В некоторой точке двухпроводной телефонной линии неизвестной длины $L$ произошло повреждение, в результате которого между проводами появилось сопротивление утечки $R_{x}$ (см. рисунок).  К обоим концам линии прибыли операторы, имеющие в своем распоряжении приборы для измерения сопротивлений (омметры). Они замерили сопротивления линии при разомкнутых $(R_{1}$ и $R_{2})$ и закороченных $(r_{1}$, и $r_{2})$ противоположных концах линии и получили следующие значения: $R_{1}=4.0~Ом$, $R_{2}=8.0~Ом$, $r_{1}=3.5~Ом$, $r_{2}=$? Из-за нарушения мобильной связи оператор на правом конце не успел передать оператору на левом конце линии, который должен был выполнить необходимые расчеты, значение сопротивления $r_{2}$.
Помогите оператору на левом конце линии определить сопротивление утечки $R_{x}$, расстояние $l$ до места повреждения, общую длину линии $L$, а также восстановить утраченное из-за плохой связи между операторами значение сопротивления $r_{2}$. Погонное сопротивление, то есть сопротивление единицы длины каждого проводника линии, $\rho=5.0 \cdot 10^{-4}~Ом/м$.
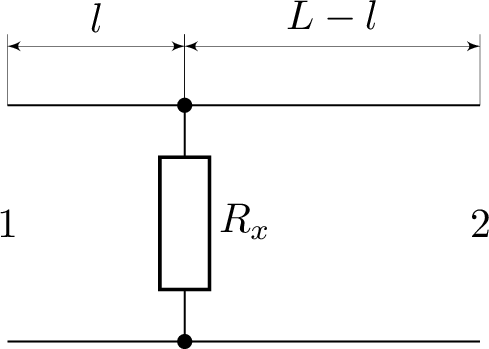
Решение: При разомкнутом противоположном конце линии ее сопротивления выражаются формулами: $$ R_{1}=2 \rho l+R_{x}, \quad R_{2}=2 \rho(L-l)+R_{x} $$ При закороченных противоположных концах: $$ r_{1}=2 \rho l+\frac{2 \rho(L-l) R_{x}}{2 \rho(L-l)+R_{x}}, \quad r_{2}=2 \rho(L-l)+\frac{2 \rho l R_{x}}{2 \rho l+R_{x}} . $$ Подставляя из первого уравнения значения $2 \rho l$ и $2 \rho(L-l)$ в формулы, получим: $$ R_{x}^{2}=R_{2}\left(R_{1}-r_{1}\right), \quad R_{x}^{2}=R_{1}\left(R_{2}-r_{2}\right), \quad r_{2}=\frac{R_{1} R_{2}-R_{x}^{2}}{R_{1}}, $$ откуда $$ R_{x}=2.0~Ом, r_{2}=7.0~Ом. $$ Далее, из первого уравнения получим: $$ l=\frac{R_{1}-R_{x}}{2 \rho}=2.0 \cdot 10^{3}~м, \quad L-l=\frac{R_{2}-R_{x}}{2 \rho}=6.0 \cdot 10^{3}~м, \quad L=8.0~км. $$
Ответ: $$ R_{x}=2.0~Ом. $$ $$ r_{2}=7.0~Ом. $$ $$ l=\frac{R_{1}-R_{x}}{2 \rho}=2.0 \cdot 10^{3}~м. $$ $$ L=8.0~км. $$
Темы:
T, Электричество, Цепи, Всероссийские, Электрические цепи, Цепь с резистором